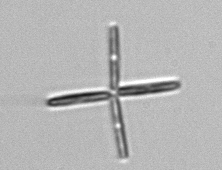
Label: Thalassionema